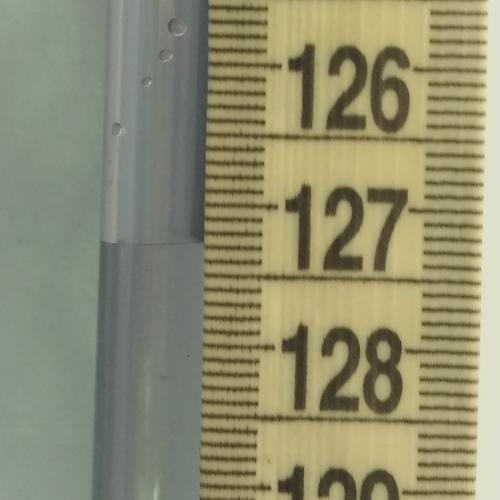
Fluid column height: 127.3 cm